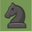
Piece: bN